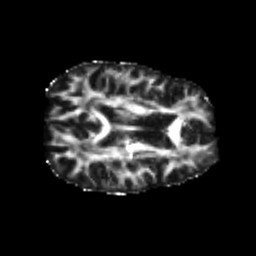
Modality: FA
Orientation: axial
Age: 26
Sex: male
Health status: healthy
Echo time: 0.074 s